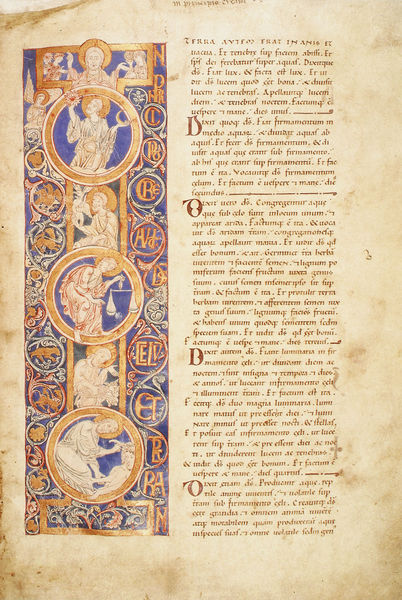
Titel: Bibel (Harleian Bible)
Institution: London, British Library (BL)
Schlagwörter: blau, mann, gelb, menschen, blumen, bunt, orange, blüte, rot, tiere, malerei, ornament, alt, vögel, tugend, kreis, engel, ranken, schrift, papier, lesen, ornamente, fett, mond, waage, buch, druck, mondsichel, seite, text, buchstaben, kreise, initiale, buchseite, verziert, gerechtigkeit, christus, jesus, mittelalter, schriftrolle, heilige, handschrift, dokument, apostel, buchmalerei, majuskel, codex, medallions, verzeirt, minuskel, i, tecxt, hervorgehoben, codexxx